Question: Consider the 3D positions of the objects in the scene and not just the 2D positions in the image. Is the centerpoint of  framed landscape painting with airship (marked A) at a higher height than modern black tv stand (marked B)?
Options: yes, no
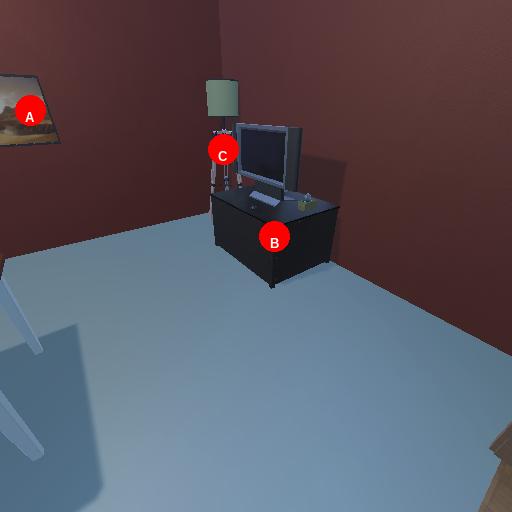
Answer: yes